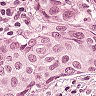
Metastatic tissue present: yes